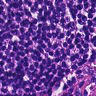
Metastatic tissue present: no